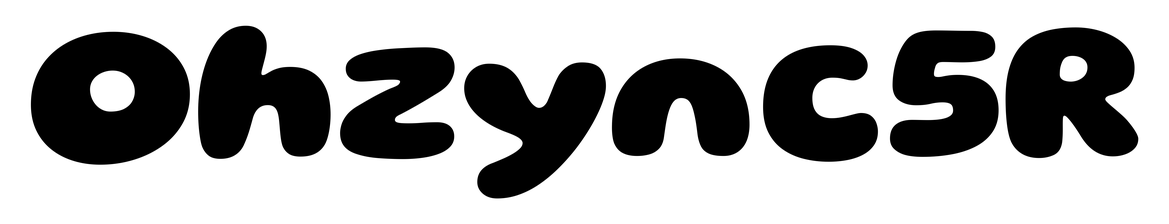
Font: Gluten_ExtraBold